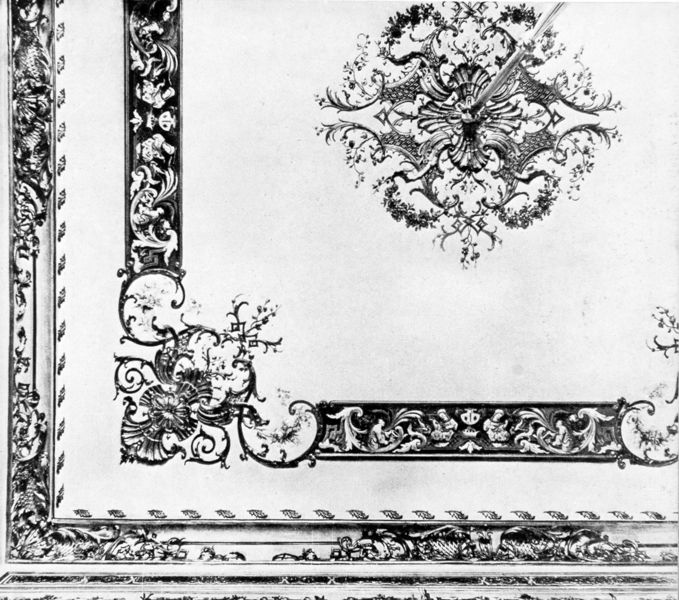
Titel: Trierzimmer, Chinesisches Kabinett, Deckenstuck
Künstler: Johann Baptist Zimmermann
Standort: München
Institution: Residenz
Schlagwörter: blätter, dunkel, gemälde, weiß, menschen, ausschnitt, blume, blumen, geschwungen, grau, hell, lampe, schmuck, schwarz, skizze, zeichnung, blüte, blüten, dach, rose, rosen, tiere, fächer, malerei, muster, ornament, alt, wand, band, barock, rahmen, bild, spiegel, tischdecke, zweige, kirche, sonne, stickerei, decke, kind, rokkoko, blatt, girlande, pflanzen, borte, kontrast, krone, rechts, renaissance, rokoko, umrandung, engel, frucht, ranken, relief, bilderrahmen, papier, ecke, leiste, rahmung, studie, formen, grafik, graphik, baby, blümchen, grisaille, rand, dekoration, bordüre, tapete, detail, symmetrie, dekor, floral, ornamente, verzierung, ramen, streifen, uhr, kronleuchter, stuck, balken, zierlich, foto, fotografie, unten, gemustert, kante, stiel, hell dunkel, halterung, tusche, buch, eckig, motiv, rechteck, geld, symmetrisch, umrahmung, stengel, druck, schwarz weiss, radierung, stich, illustration, entwurf, kunst, lilie, kopie, ranke, verziert, organisch, ecken, fries, wappen, geometrisch, biedermeier, schnörkel, wurzeln, kehle, voluten, eck, rosette, antik, christlich, volute, muschel, fresko, zier, zierde, schnecke, lilien, kitsch, roccoco, filigran, musterbuch, vorlage, heilig, putten, ornamentik, fotographie, kunsthandwerk, verspielt, kanten, spirale, dekorativ, zeiger, ziffernblatt, zierrat, filligran, ornamnet, leisten, zierleiste, raster, motive, groteske, verziehrung, akanthus, arkanthus, schwarz/weiß, regelmässig, arabeske, deckenmalerei, winkel, teil, wanddekoration, zentriert, einrahmung, rocaille, prachtvoll, verschönerung, abstand, grotesken, lieblich, rankenwerk, stuk, rococo, sonnenuhr, bildausschnitt, frise, buchschmuck, msuter, zierat, radierund, geldschein, zierwerk, rockocko, ausschmückung, bromze, buchrand, deckenornament, einrahmen, frelief, girlande zeichnung einfassung, girlandenförmig, grotesque, kokoko, ornamentecke, rahm, rahmenmotiv, randleiste, rankena, roccaile, schmuvk, schnörckel, tischdeckke, usschnitt, wandfassade, wandtafel, zierung, rapport, 1700, hierwerk, vingette